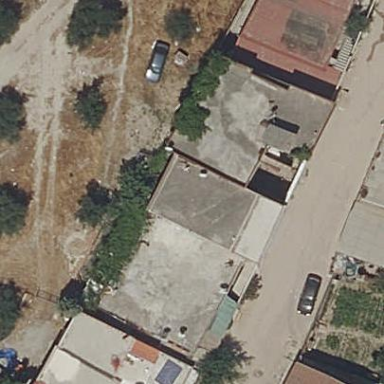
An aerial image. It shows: Detached building.